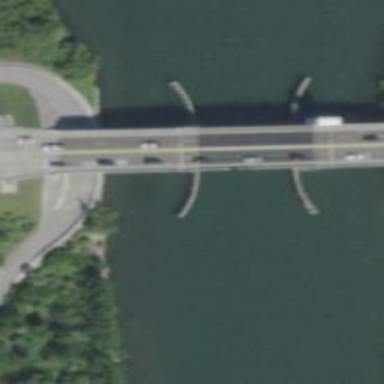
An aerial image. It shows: Bascule movable footway bridge.